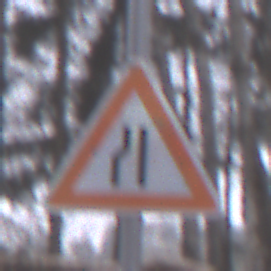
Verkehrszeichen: EinseitigVerengteFahrbahnLinks
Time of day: Midday
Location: Outdoor (Nature)
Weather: Overcast
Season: Autumn
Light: Natural